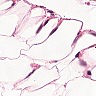
Metastatic tissue present: no